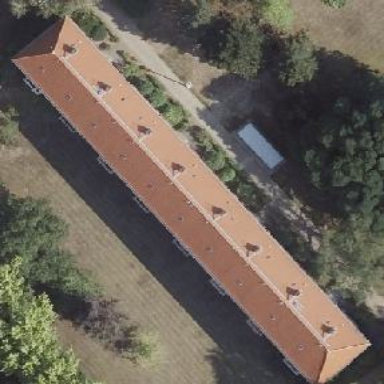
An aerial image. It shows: Apartment building with hipped roof.